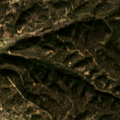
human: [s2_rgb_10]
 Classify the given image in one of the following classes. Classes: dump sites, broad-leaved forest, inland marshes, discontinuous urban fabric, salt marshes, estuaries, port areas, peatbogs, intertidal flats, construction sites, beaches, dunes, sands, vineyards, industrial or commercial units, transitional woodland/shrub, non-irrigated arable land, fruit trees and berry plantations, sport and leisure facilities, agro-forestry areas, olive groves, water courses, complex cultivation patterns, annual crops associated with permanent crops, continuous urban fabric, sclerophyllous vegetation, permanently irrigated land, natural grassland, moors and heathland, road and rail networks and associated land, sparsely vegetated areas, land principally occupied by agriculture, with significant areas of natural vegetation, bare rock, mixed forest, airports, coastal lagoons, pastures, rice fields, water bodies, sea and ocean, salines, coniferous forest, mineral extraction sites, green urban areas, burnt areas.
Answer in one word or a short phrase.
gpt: land principally occupied by agriculture, with significant areas of natural vegetation, broad-leaved forest, transitional woodland/shrub